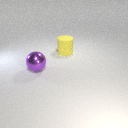
large yellow rubber cylinder behind large purple metal sphere